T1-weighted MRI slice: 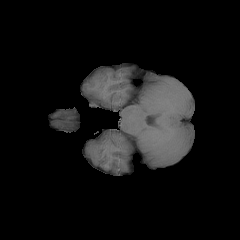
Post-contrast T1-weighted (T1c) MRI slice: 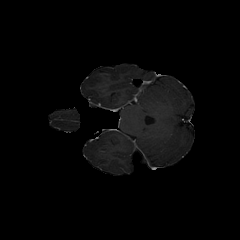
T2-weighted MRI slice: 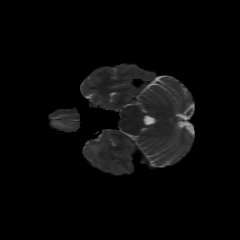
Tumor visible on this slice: yes